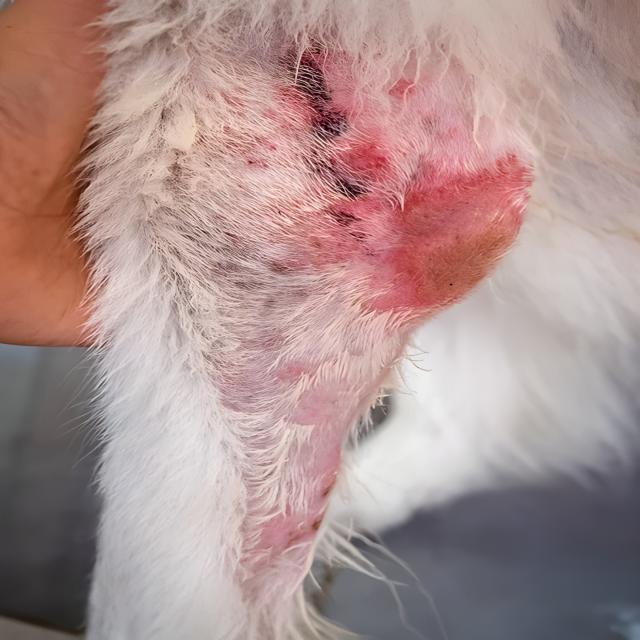
Canine dermatitis — inflammation of the skin presenting with erythema, pruritus, papules, and excoriation. May be allergic, contact, or atopic in origin.